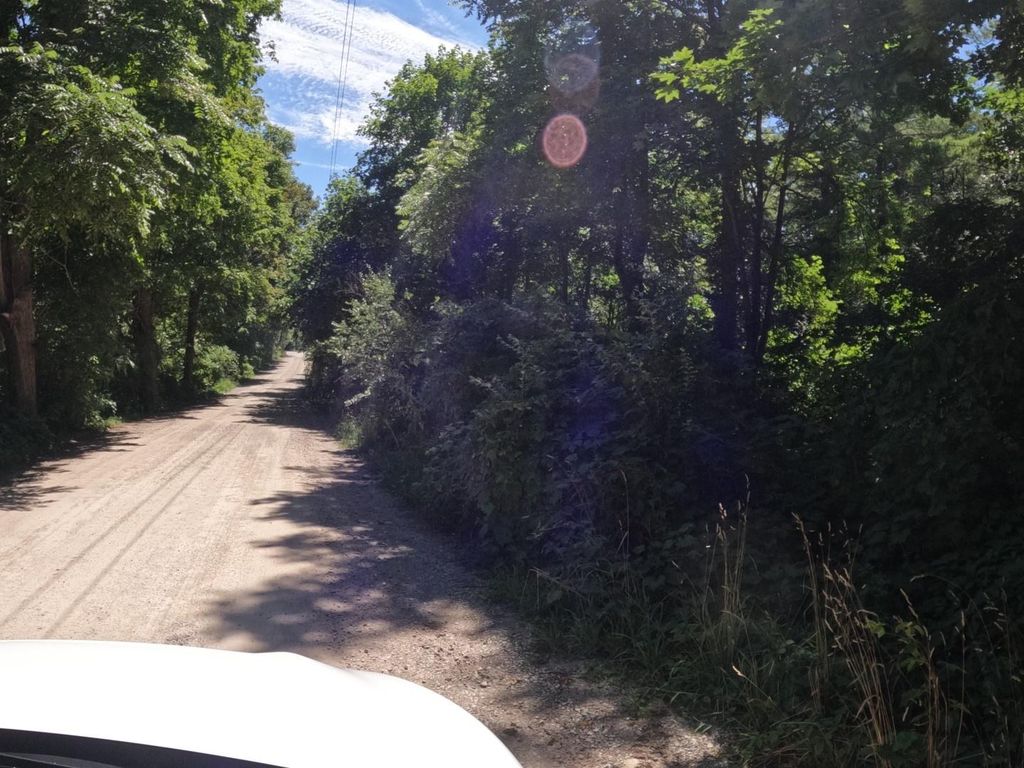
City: kitchener-waterloo